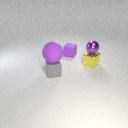
small yellow metal cube in front of small purple rubber cube